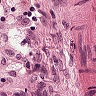
Metastatic tissue present: no